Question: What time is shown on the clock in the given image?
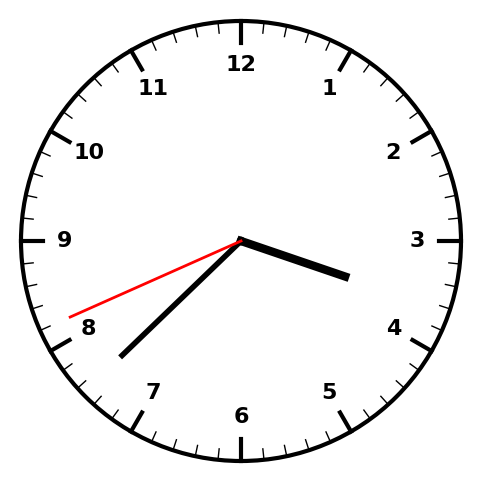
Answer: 03:37:41